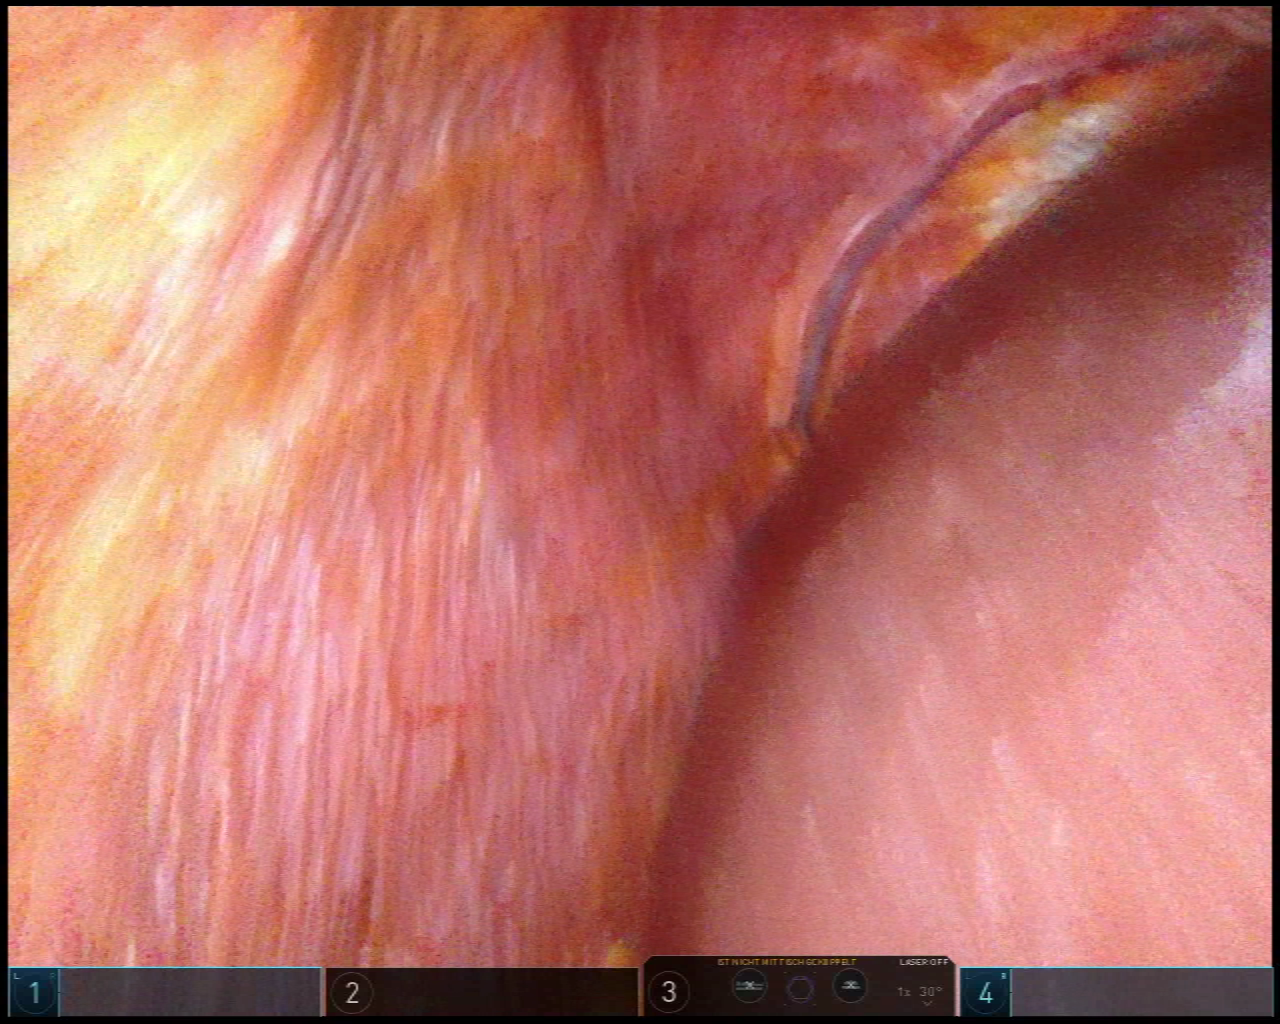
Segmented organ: liver
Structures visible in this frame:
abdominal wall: yes
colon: no
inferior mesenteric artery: no
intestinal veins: no
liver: yes
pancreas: no
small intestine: no
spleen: no
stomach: no
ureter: no
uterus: no
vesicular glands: no